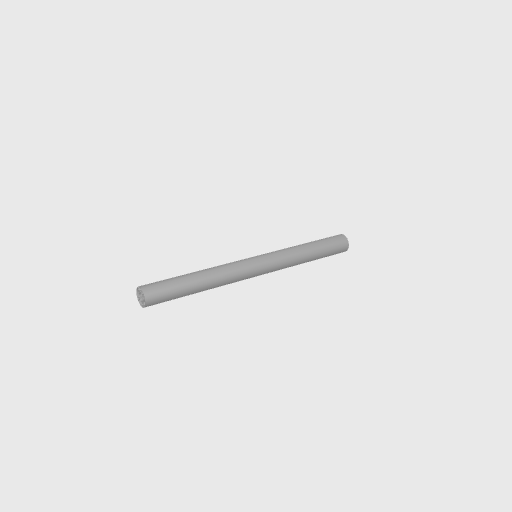
Part: GoTUBE384